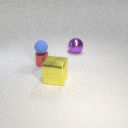
small blue rubber sphere above small red metal cylinder